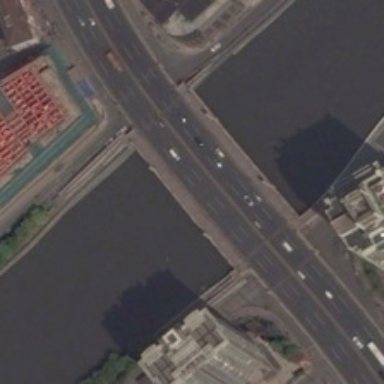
A bridge is on a river with several buildings in two sides of it .